Field crop: maize
Growth stage: 1
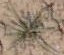
Species: salsola